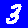
Digit: 3